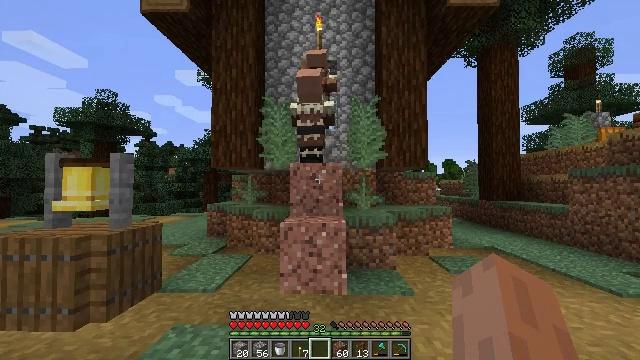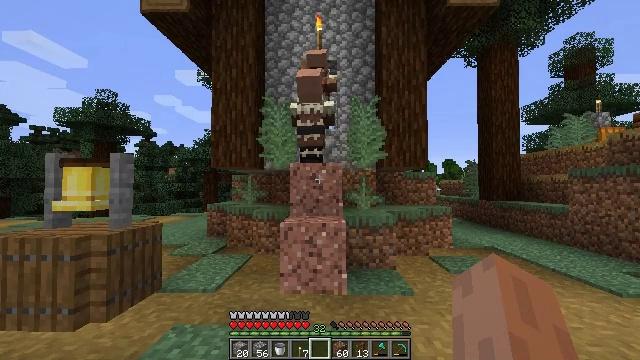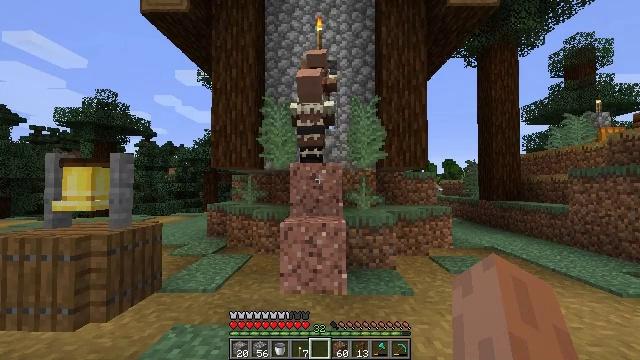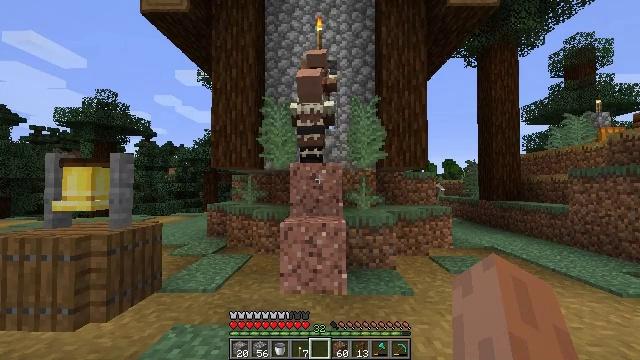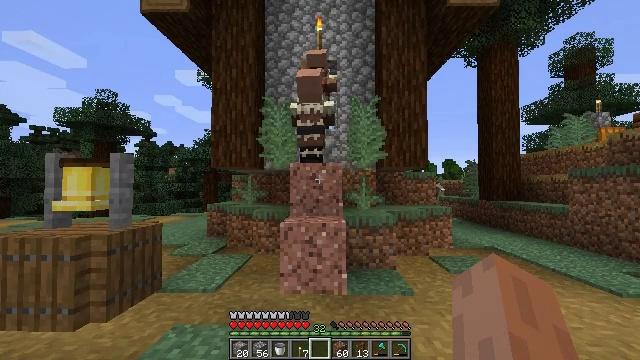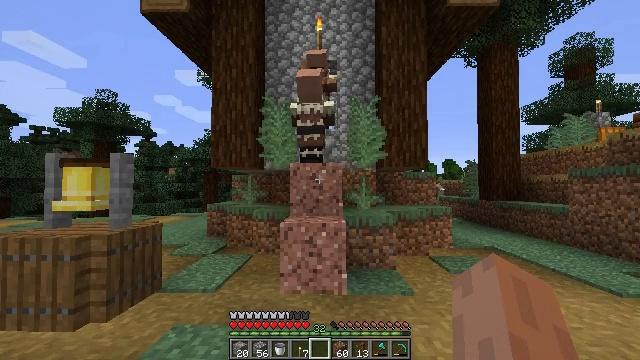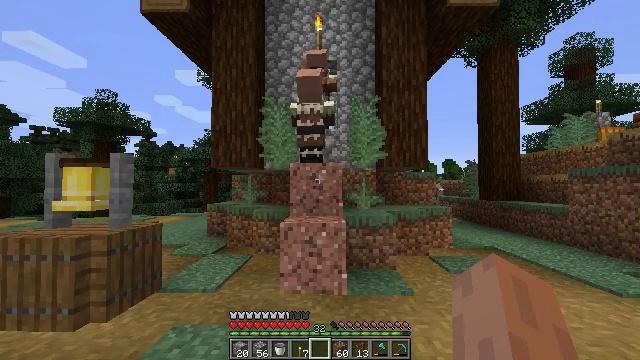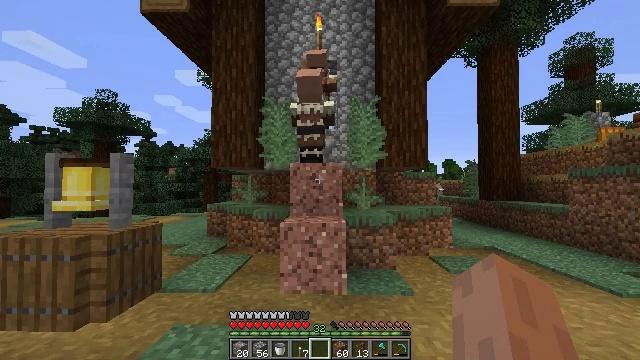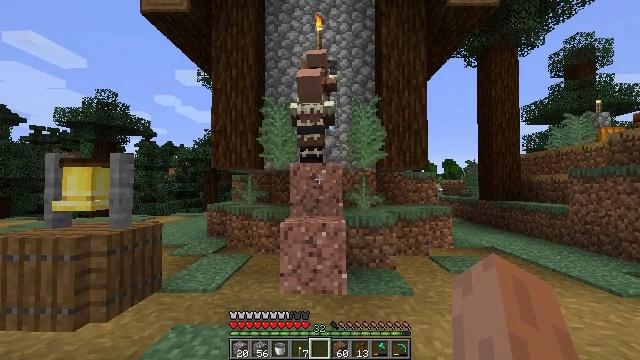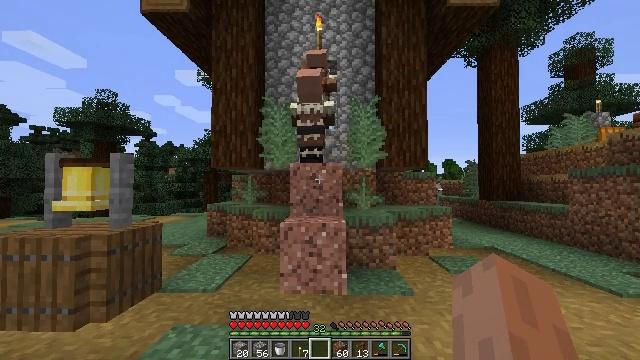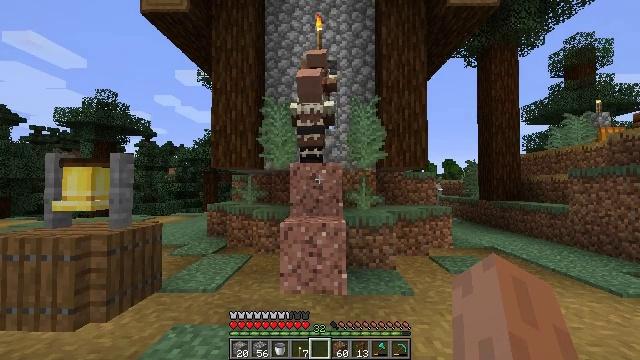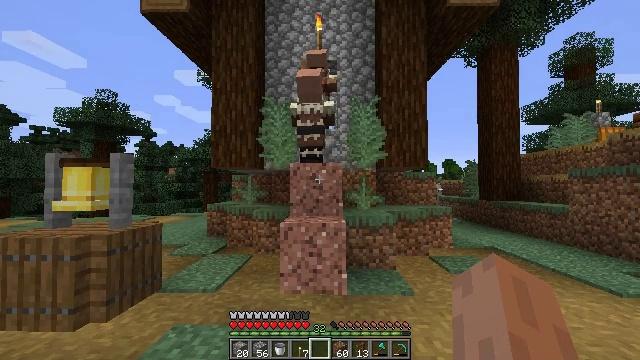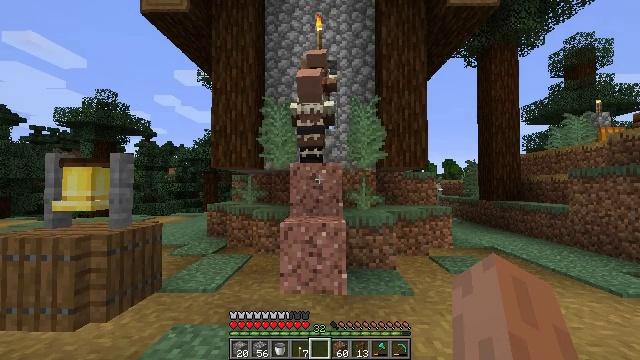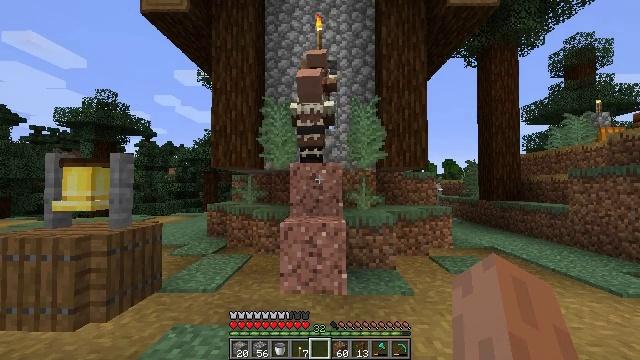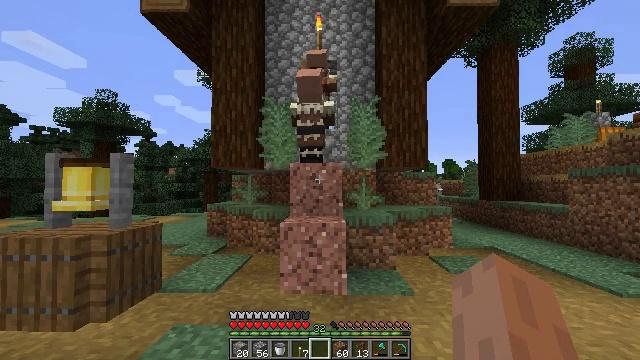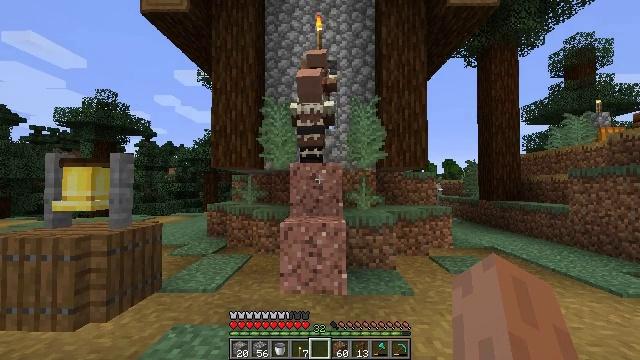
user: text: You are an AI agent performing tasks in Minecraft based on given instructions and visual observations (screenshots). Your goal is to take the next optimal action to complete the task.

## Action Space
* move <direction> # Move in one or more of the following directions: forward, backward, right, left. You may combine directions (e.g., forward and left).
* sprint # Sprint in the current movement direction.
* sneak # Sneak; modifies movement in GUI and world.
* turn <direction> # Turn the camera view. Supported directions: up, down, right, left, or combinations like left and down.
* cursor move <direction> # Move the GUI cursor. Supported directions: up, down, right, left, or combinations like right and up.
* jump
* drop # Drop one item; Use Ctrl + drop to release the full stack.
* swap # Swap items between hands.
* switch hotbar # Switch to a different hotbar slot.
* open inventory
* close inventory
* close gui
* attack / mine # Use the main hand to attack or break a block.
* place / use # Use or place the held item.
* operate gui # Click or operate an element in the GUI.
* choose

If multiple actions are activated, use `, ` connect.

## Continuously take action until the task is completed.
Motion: motion action
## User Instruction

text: Collect the composter for reuse.
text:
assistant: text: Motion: no_op
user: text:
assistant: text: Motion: no_op
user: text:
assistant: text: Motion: no_op
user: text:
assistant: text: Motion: no_op
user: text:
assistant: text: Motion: no_op
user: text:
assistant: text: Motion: no_op
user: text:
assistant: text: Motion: no_op
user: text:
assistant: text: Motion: no_op
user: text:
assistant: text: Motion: no_op
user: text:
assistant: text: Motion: no_op
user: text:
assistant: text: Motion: no_op
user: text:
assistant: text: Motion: no_op
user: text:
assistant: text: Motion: no_op
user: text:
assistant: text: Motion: no_op
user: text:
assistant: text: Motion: no_op
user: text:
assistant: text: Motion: no_op
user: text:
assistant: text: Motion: no_op
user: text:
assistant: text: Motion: no_op
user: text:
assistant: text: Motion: no_op
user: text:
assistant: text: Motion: no_op
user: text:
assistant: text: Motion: no_op
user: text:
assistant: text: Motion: no_op
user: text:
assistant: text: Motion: no_op
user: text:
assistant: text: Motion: no_op
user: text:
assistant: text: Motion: no_op
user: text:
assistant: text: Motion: no_op
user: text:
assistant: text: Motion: no_op
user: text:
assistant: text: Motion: no_op
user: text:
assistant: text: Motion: no_op
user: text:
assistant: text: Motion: no_op